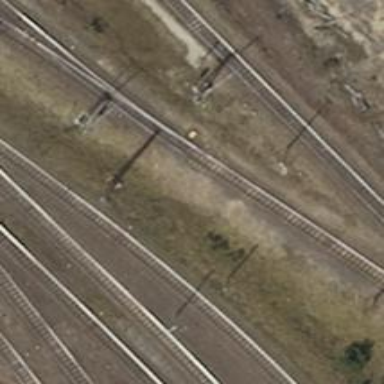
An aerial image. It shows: Railway switch.